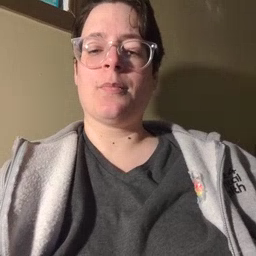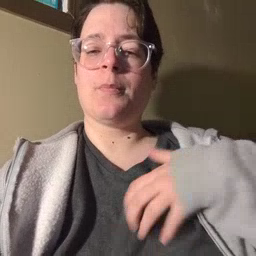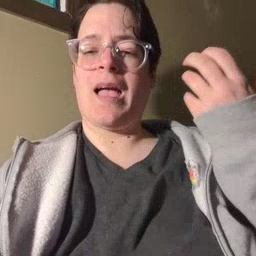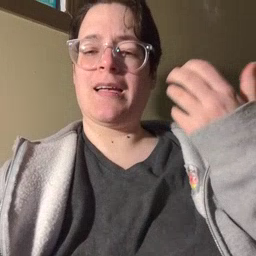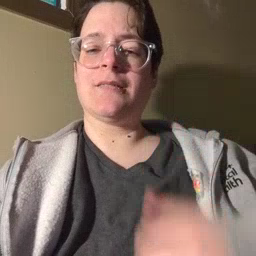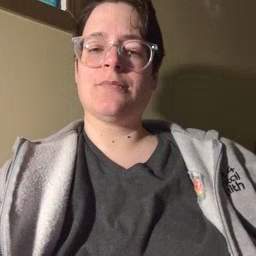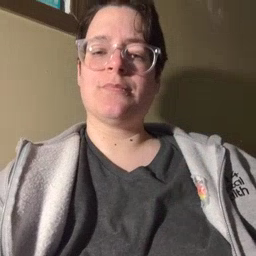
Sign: mad